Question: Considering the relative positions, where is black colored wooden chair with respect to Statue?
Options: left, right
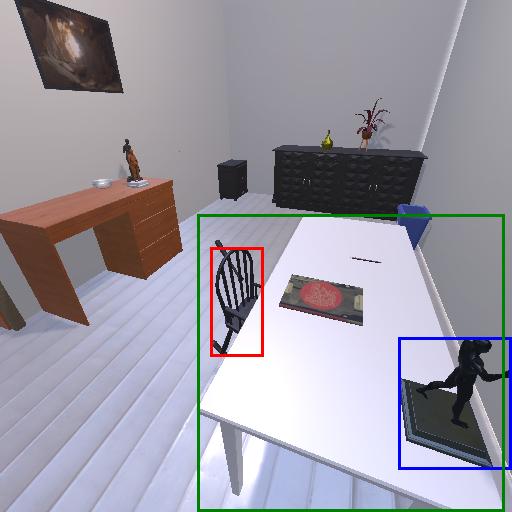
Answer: left